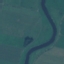
Label: River